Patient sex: M
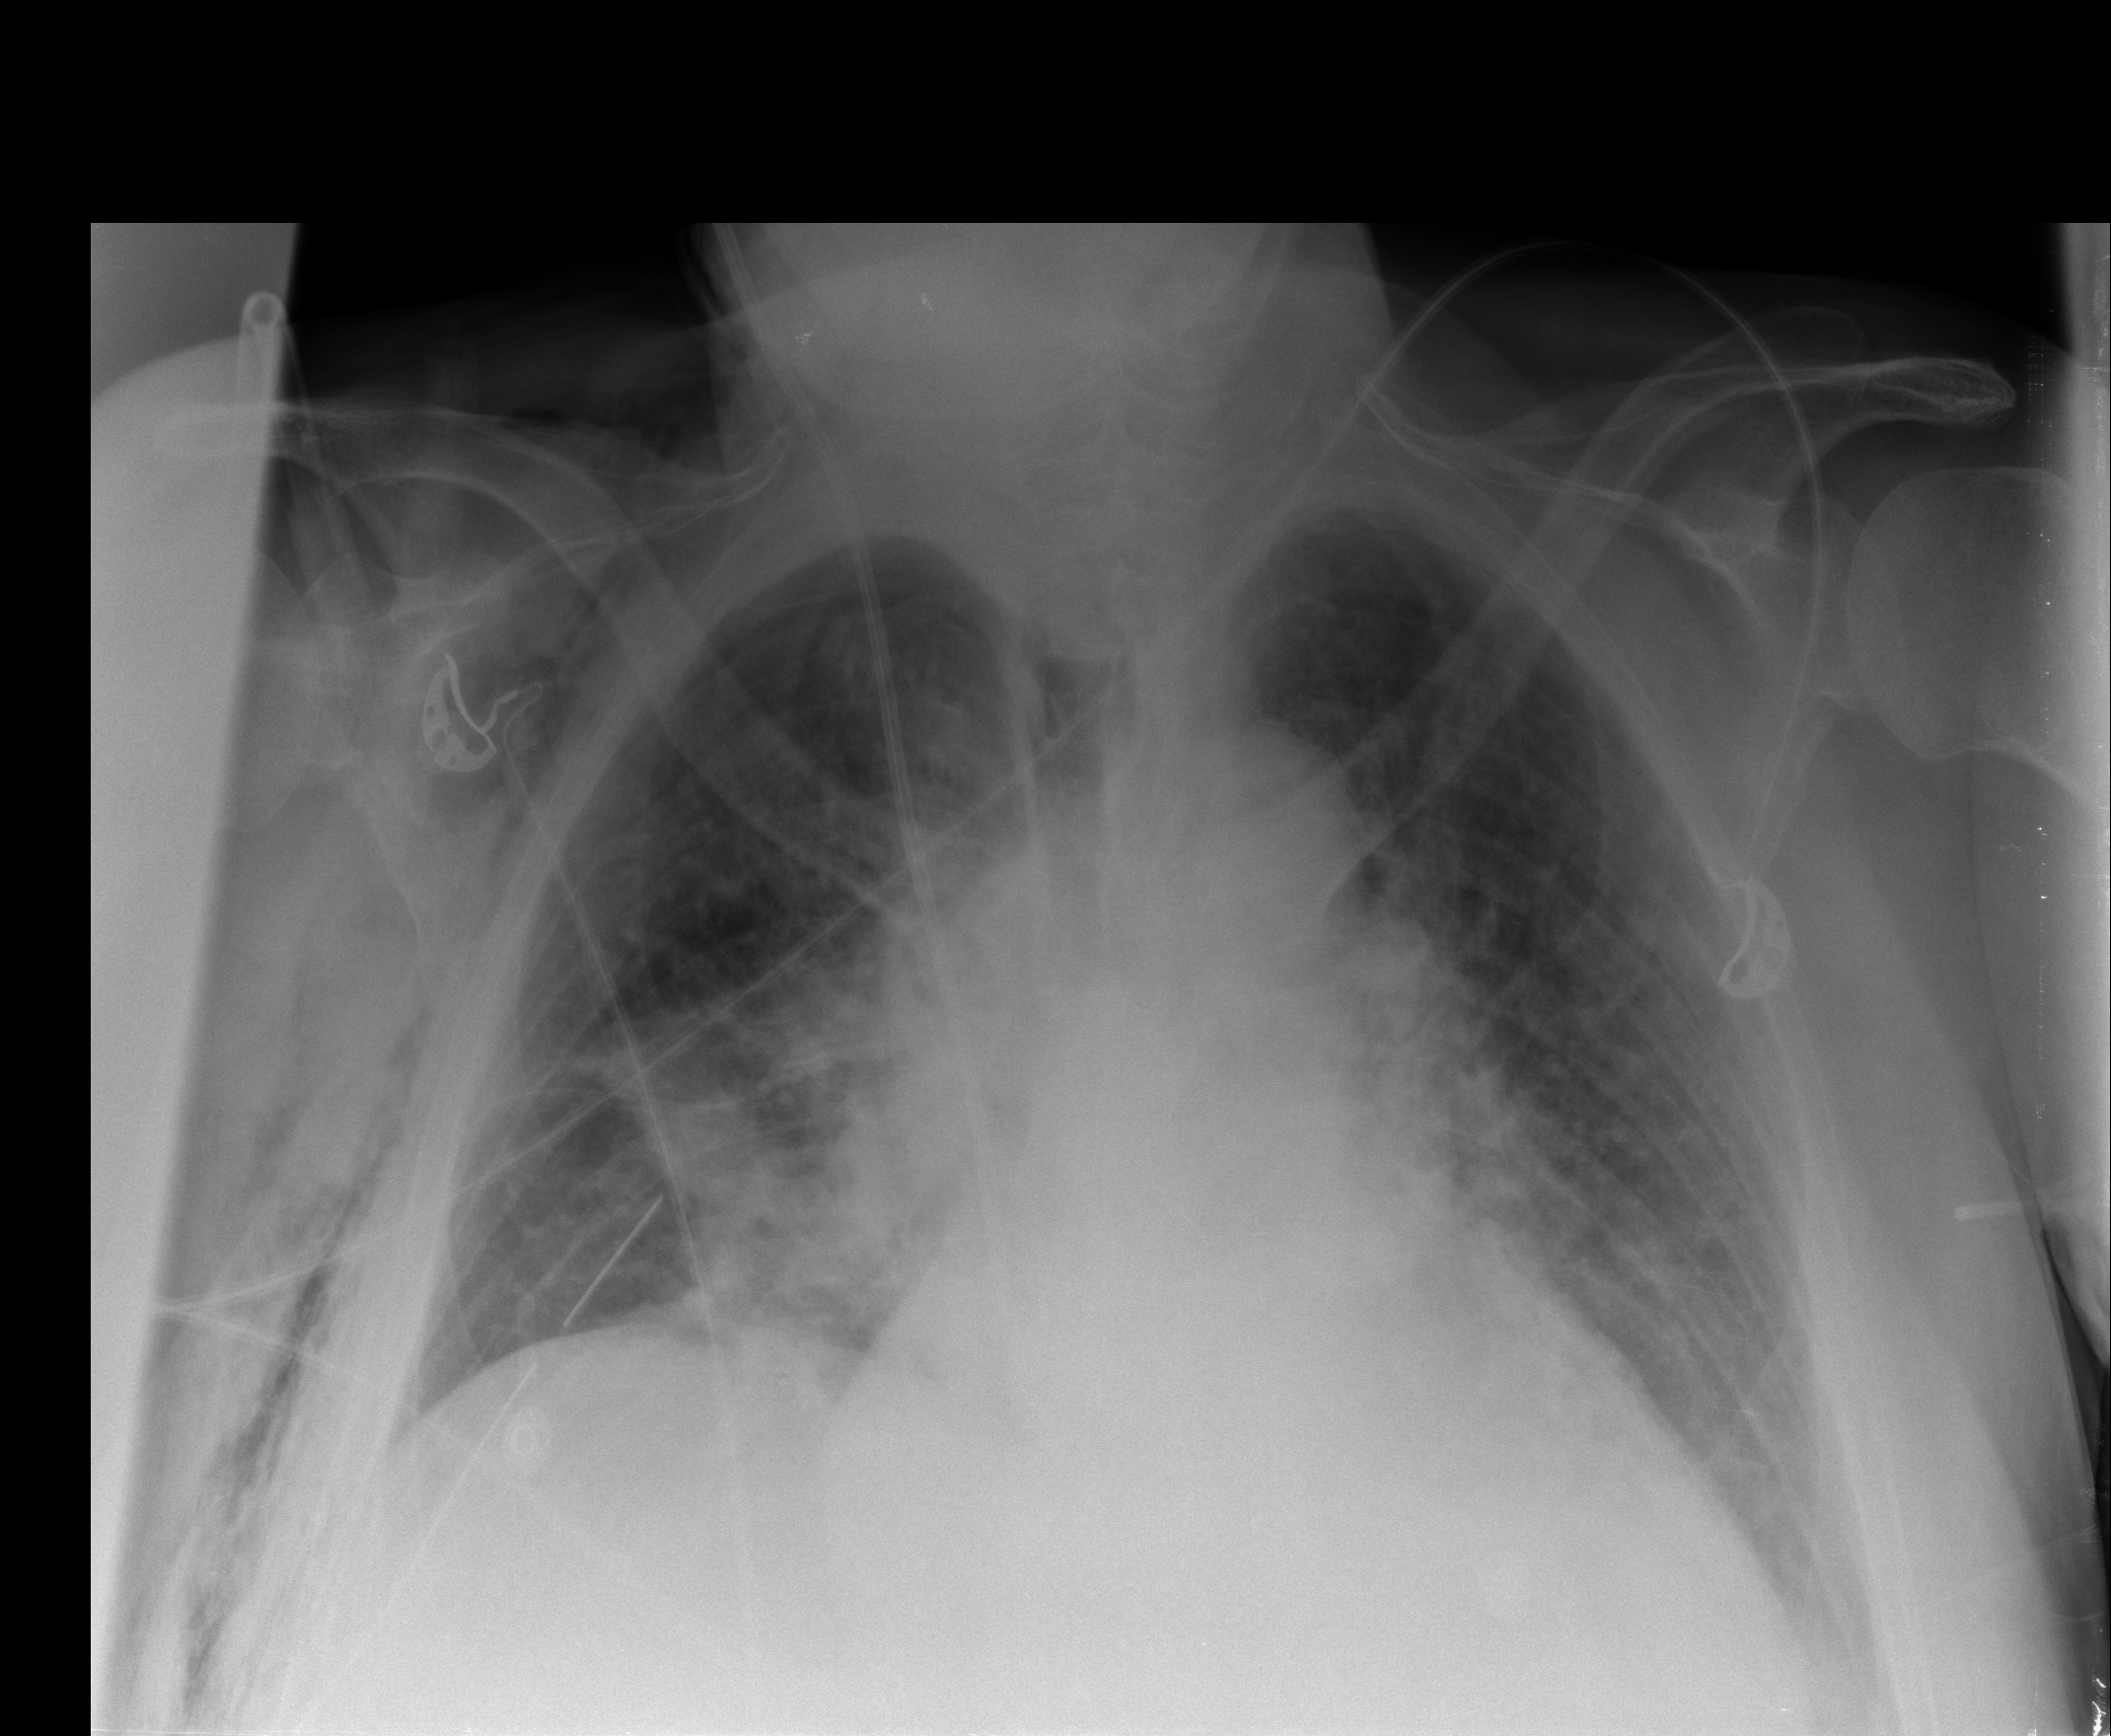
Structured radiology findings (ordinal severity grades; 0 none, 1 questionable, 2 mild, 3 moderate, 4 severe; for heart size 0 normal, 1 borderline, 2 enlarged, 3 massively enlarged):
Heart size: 0
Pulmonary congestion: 3
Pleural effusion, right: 0
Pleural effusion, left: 0
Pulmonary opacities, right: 2
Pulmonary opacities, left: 0
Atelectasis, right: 2
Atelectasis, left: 1